Question: I am beginner with java and with IntellJ. I did my 'Hello-world' but result does not appear anywhere. I did search for help and I found many this kind of answers like this, which does not help me: <URL>
In my case, output lines are just skipped, only beginning and end lines are existing. Please, anyone can help? I include the snapshot of my screen

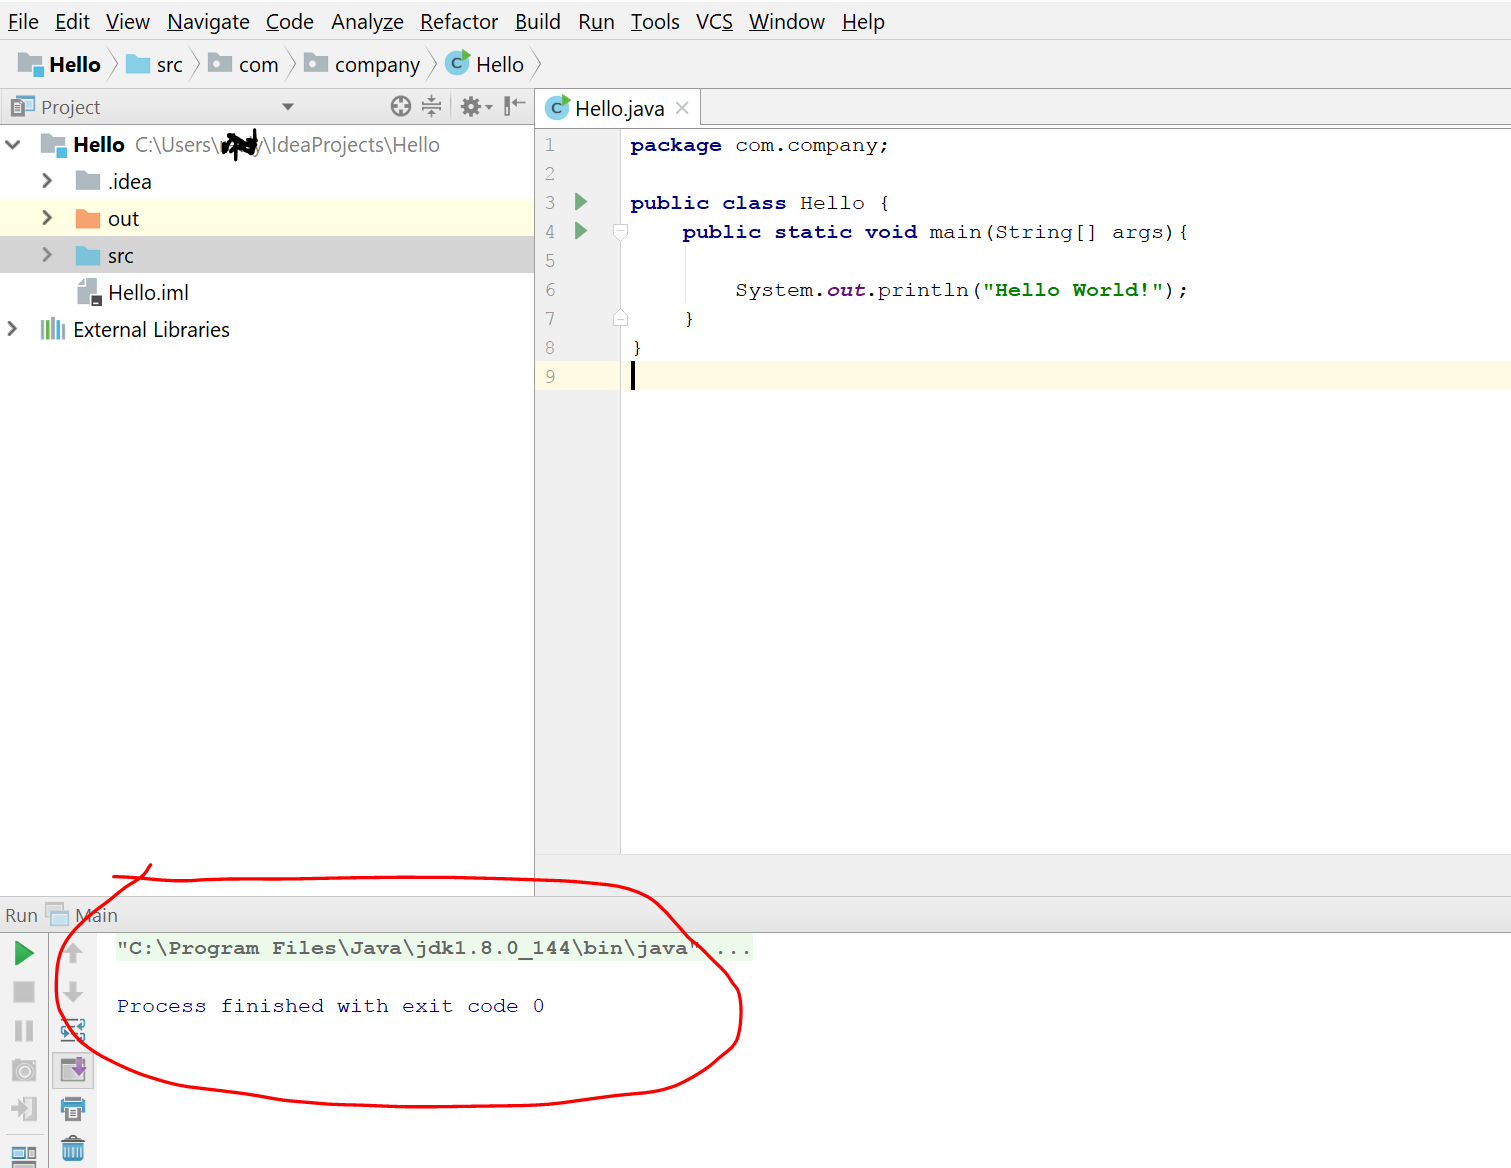
Answer: You are running the main method of a class called "Main" as you can see at the top of the console (little tab that reads "Main").
By default IntelliJ uses the class name that contains the main method as name of the so called run configuration. You can change that in the top right as well (little combobox with the same content as the tab -> Edit Configurations).
To now correctly run your "Hello" program that contains the output use one of the play buttons next to the editor. That should then add a new tab with the text "Hello" on it which should have your desired output in the console.